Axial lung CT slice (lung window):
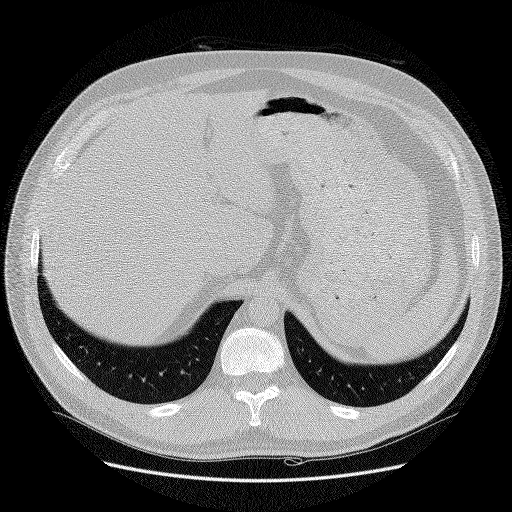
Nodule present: no